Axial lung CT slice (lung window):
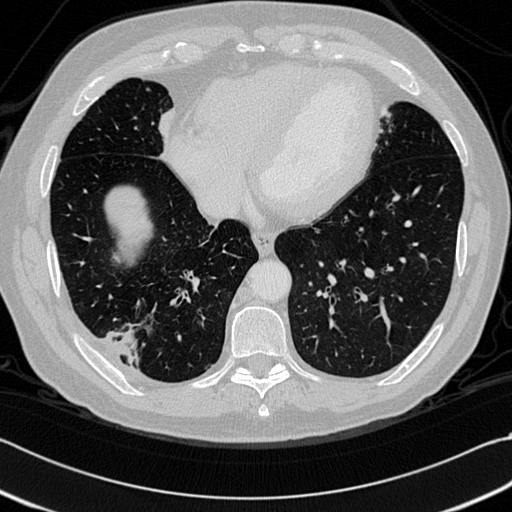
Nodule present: no